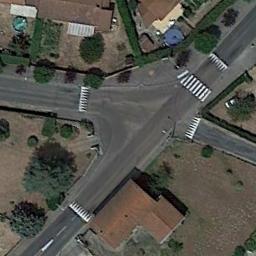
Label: intersection